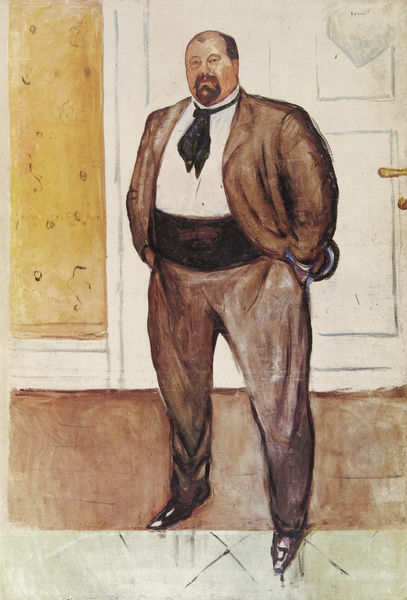
Titel: Portrait Christen Sandberg
Künstler: Edvard Munch
Standort: Oslo
Institution: Munch-Museet
Schlagwörter: mann, ocker, braun, schwarz, tür, weiss, zimmer, anzug, bart, hose, bildnis, schärpe, dick, tapete, glatze, läufer, türklinke, hosentaschen, schlips, bauchbinde, bauchbinder, brauner anzug, weiße tür